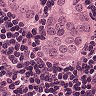
Metastatic tissue present: yes